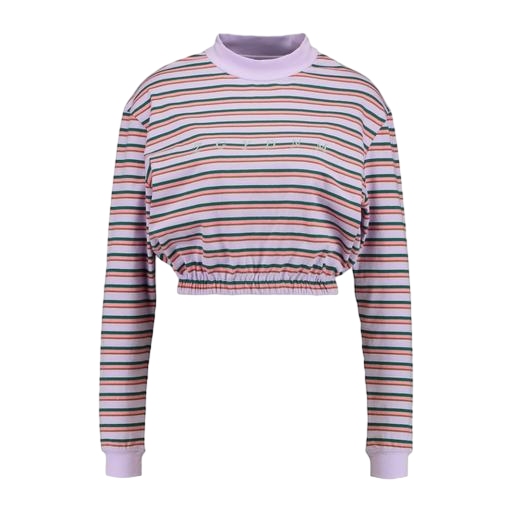
wild free long sleeve crop top multicolor l, purple long sleeved crop top, multicolor stripe jersey crop top, white background